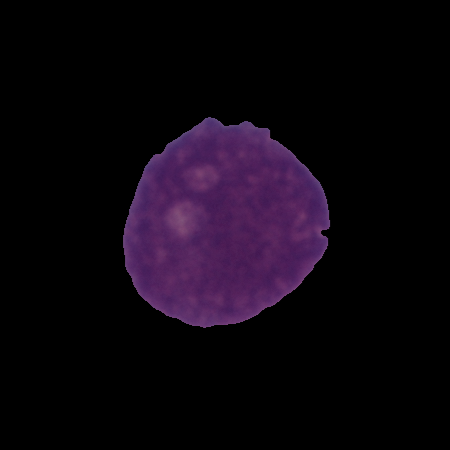
Label: cancer